Interaction volume radius: 5 \u00c5
Interaction volume height: 25 \u00c5
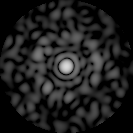
Disorder parameter: 0.8424